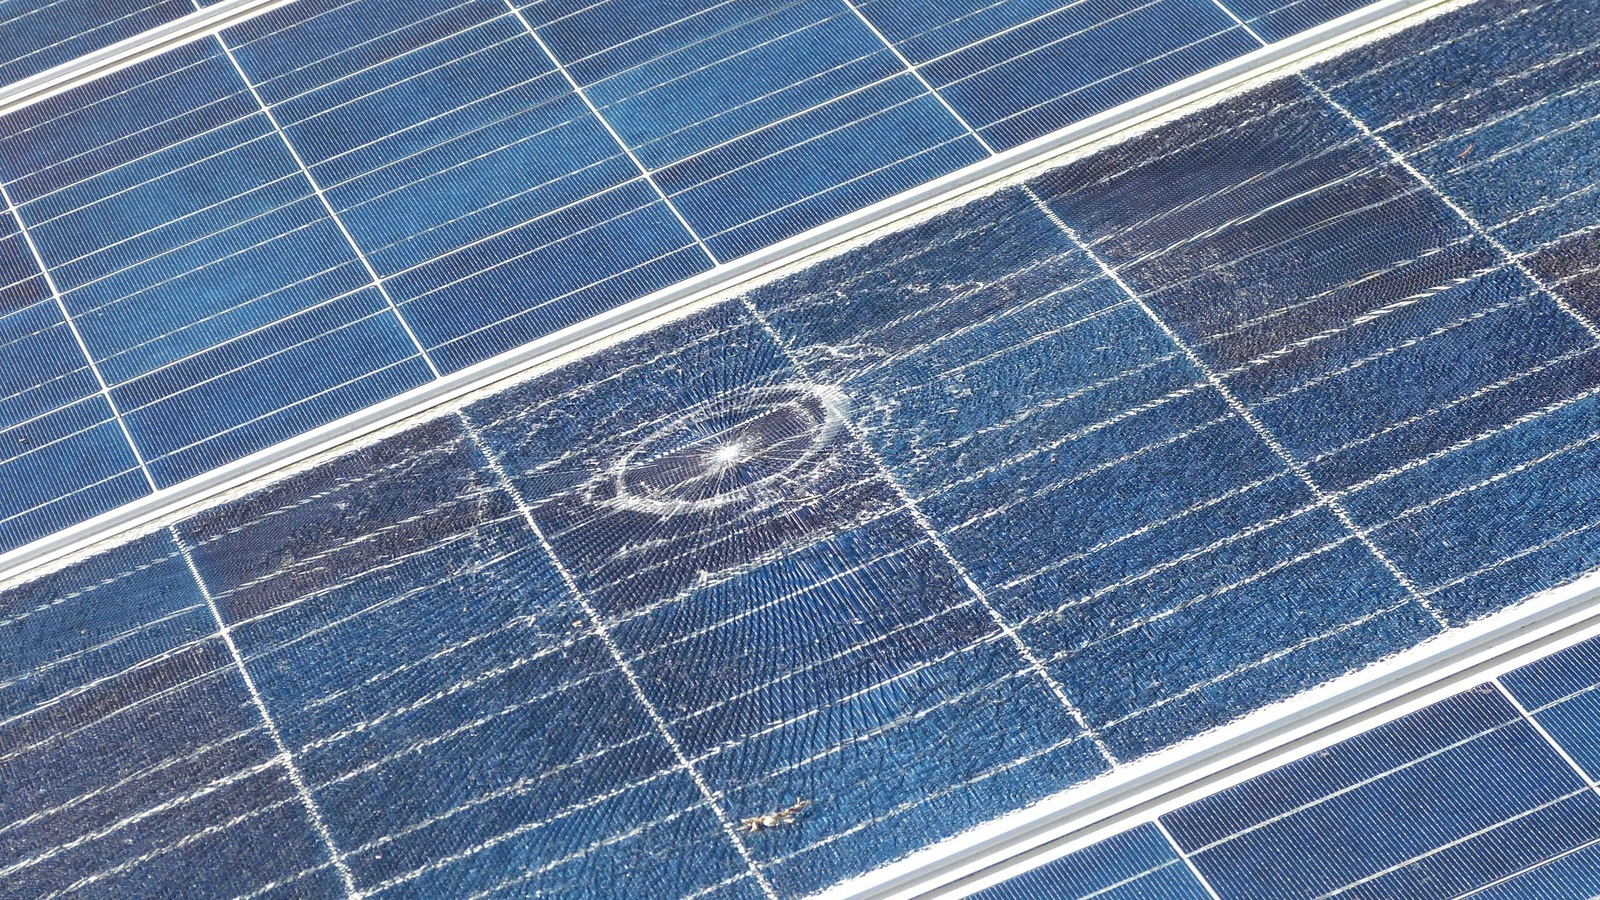
Label: Bird-drop